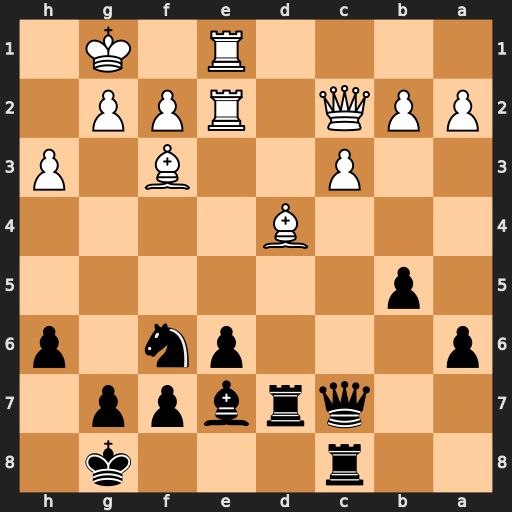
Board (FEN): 2r3k1/2qrbpp1/p3pn1p/1p6/3B4/2P2B1P/PPQ1RPP1/4R1K1
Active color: b
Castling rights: -
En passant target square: -
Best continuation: Rxd4 cxd4 Qxc2 Rxc2 Rxc2